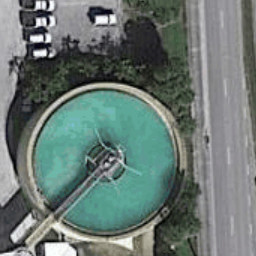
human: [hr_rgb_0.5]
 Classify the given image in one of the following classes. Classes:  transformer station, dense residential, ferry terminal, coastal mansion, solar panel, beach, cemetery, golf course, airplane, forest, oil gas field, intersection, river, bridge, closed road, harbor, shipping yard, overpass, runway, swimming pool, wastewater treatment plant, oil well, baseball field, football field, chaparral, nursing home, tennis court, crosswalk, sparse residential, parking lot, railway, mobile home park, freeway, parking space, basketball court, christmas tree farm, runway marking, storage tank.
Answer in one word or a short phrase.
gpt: wastewater treatment plant